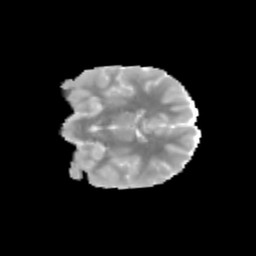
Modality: MD
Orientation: coronal
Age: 10
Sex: female
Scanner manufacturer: siemens
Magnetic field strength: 3 T
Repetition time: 3.8 s
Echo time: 0.07 s